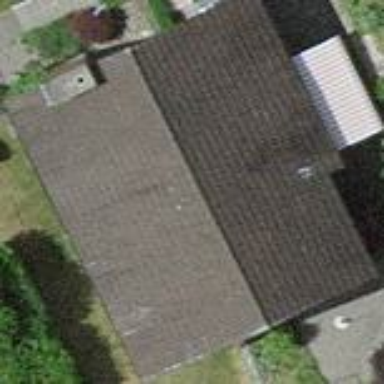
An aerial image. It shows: Gabled roof on residential building.